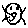
Label: cat